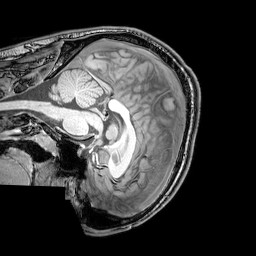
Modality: T1w
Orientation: sagittal
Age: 24
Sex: male
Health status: healthy
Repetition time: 0.081 s
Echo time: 0.037 s